Field crop: tomato
Growth stage: 2
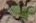
Species: solanum